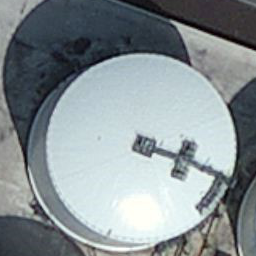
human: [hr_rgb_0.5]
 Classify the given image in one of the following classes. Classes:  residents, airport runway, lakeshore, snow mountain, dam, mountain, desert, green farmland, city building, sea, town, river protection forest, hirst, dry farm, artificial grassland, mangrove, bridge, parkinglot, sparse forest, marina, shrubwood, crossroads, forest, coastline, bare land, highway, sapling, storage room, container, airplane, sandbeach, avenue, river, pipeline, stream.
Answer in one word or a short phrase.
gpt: storage room